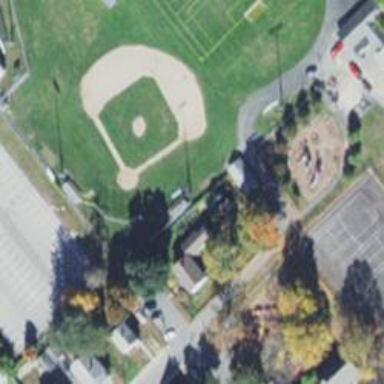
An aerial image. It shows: Baseball pitch for leisure and sports activities.